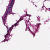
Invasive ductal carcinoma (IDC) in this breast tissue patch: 0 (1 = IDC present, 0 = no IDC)